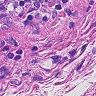
Metastatic tissue present: no